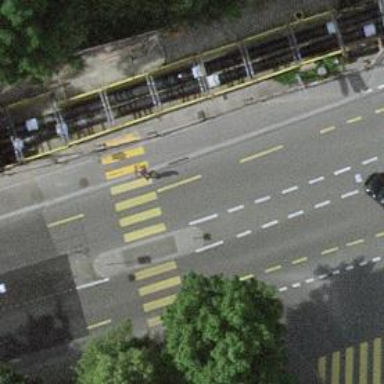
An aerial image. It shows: Kerb barrier.